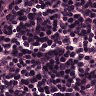
Metastatic tissue present: no